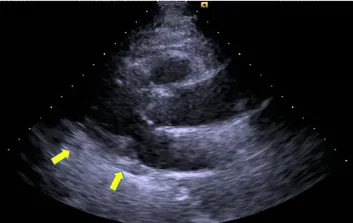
Postoperative echocardiography,. Left ventricular long axis view.
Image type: radiology (ultrasound)